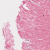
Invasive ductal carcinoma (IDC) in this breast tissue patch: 0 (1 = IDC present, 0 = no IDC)